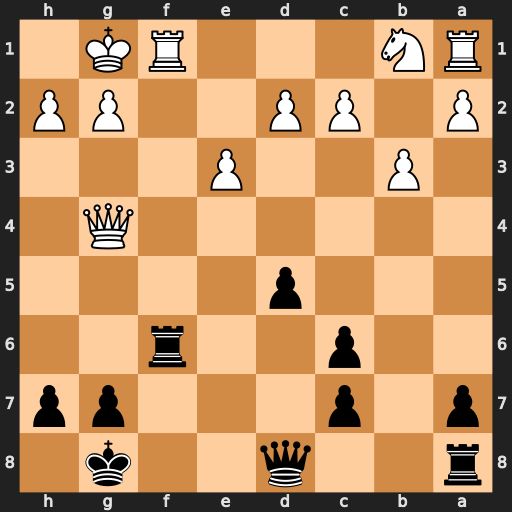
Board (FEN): r2q2k1/p1p3pp/2p2r2/3p4/6Q1/1P2P3/P1PP2PP/RN3RK1
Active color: b
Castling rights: -
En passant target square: -
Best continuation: Rxf1+ Kxf1 Qf6+ Ke2 Qxa1